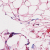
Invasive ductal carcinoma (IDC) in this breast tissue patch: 0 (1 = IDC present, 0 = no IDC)